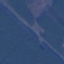
Label: Highway